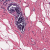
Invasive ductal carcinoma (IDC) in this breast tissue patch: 0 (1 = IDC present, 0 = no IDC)